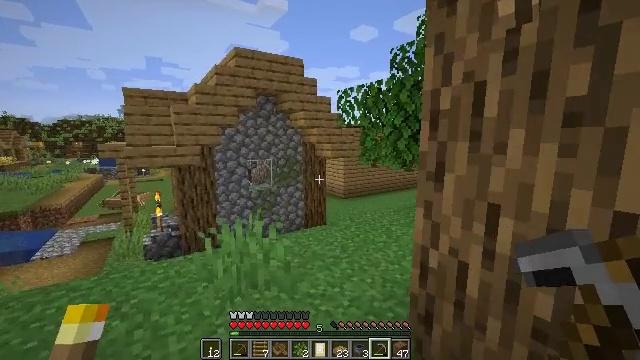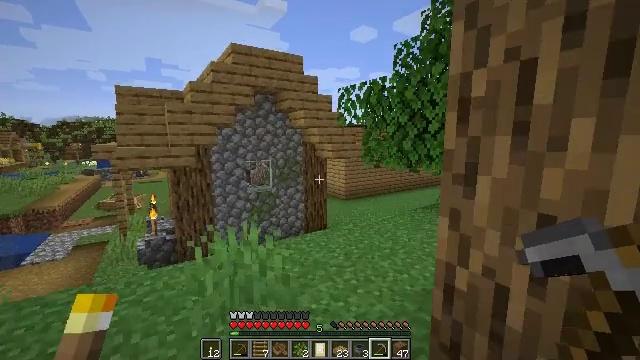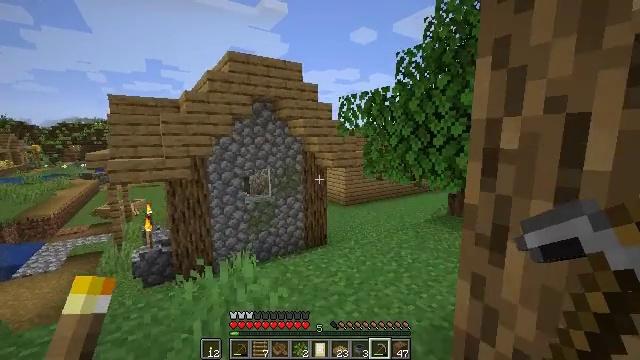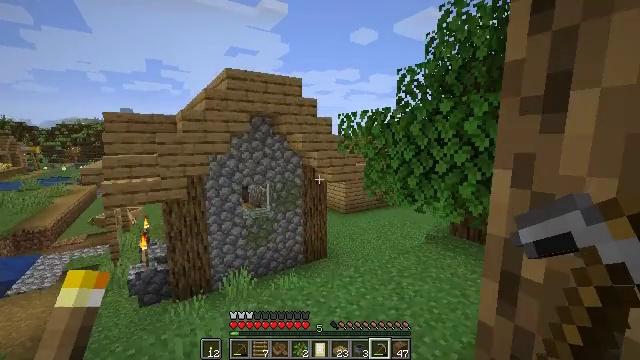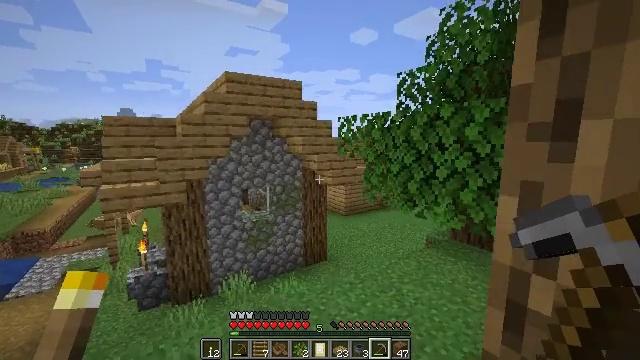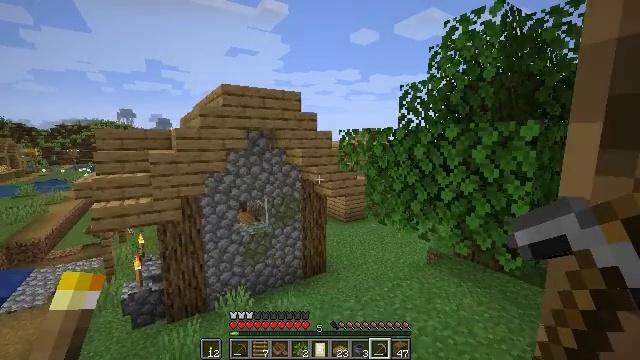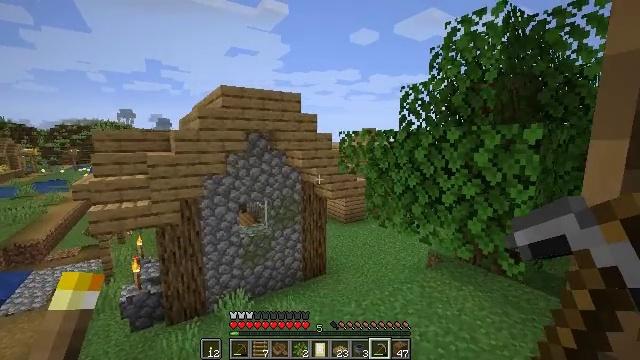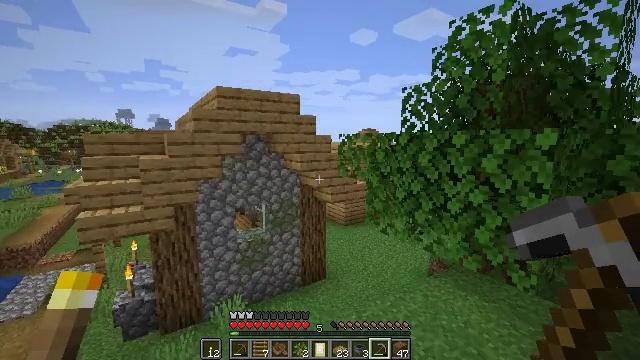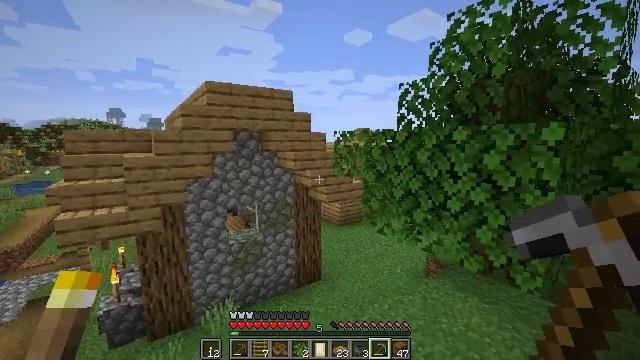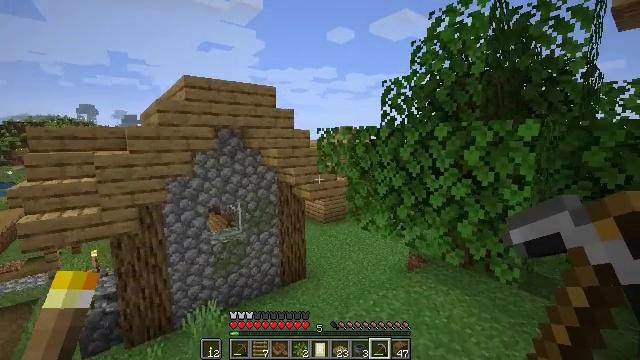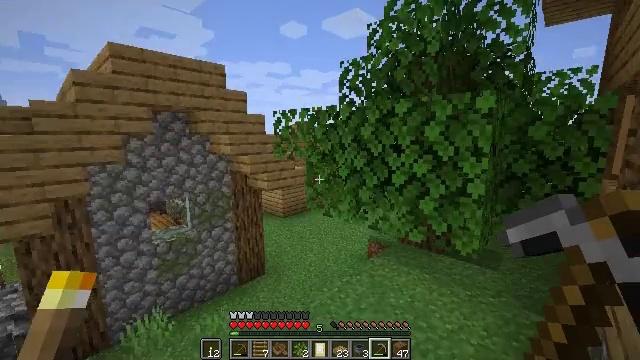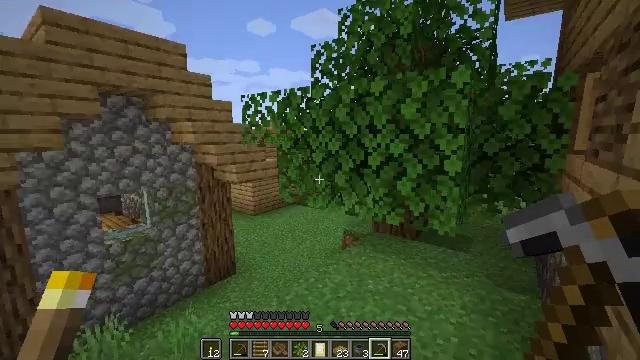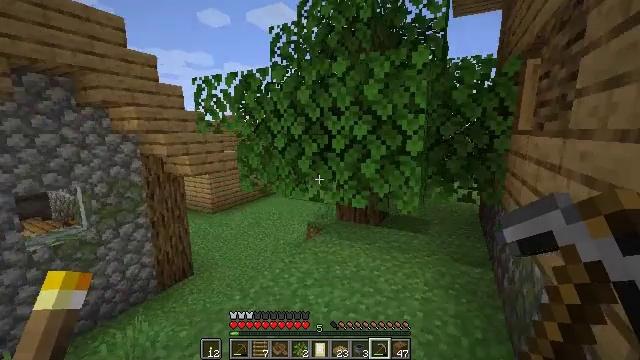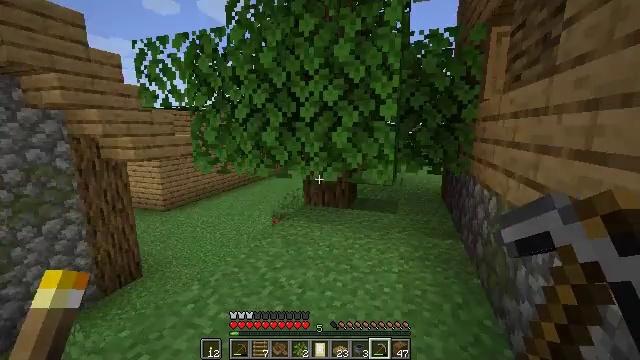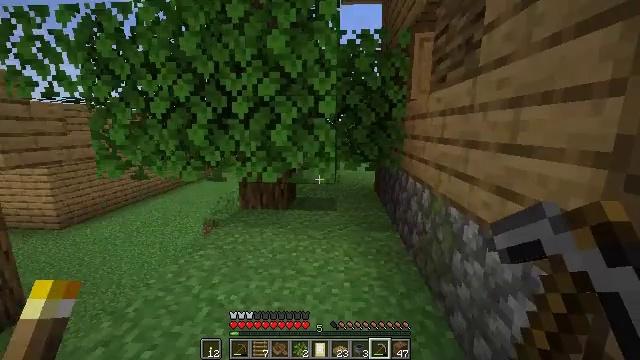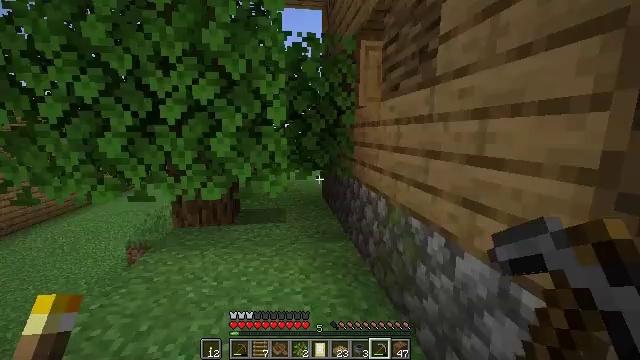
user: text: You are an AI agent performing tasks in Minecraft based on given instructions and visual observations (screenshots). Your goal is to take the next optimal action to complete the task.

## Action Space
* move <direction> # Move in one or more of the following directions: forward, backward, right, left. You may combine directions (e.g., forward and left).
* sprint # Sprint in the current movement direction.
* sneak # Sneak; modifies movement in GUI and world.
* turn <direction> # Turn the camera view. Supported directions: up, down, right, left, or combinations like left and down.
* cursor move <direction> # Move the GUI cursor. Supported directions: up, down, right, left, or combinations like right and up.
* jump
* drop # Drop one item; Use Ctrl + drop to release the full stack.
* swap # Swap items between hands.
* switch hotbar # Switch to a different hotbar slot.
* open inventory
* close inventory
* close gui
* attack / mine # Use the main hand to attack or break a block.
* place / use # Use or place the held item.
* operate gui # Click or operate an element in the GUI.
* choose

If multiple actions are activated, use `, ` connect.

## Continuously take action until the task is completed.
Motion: motion action
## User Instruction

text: Mine the cauldron block.
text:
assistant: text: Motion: move forward
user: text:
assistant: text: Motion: move forward, jump
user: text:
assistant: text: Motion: move forward, jump
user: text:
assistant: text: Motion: move forward, jump
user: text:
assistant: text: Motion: move forward, jump
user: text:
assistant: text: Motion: move forward, jump
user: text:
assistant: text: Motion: move forward
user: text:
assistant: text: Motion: move forward, turn right
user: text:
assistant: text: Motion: move forward, turn right
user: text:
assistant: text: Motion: move forward, turn right
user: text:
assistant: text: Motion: move forward, turn right
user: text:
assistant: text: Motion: move forward, turn right
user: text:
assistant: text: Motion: move forward, turn right
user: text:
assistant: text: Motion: move forward, turn right
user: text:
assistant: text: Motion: move forward, turn right and up
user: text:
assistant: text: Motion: move forward, turn right and up
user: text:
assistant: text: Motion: move forward
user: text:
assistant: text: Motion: move forward
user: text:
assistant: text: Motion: move forward
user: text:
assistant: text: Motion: move forward
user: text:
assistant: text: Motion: move forward, turn left
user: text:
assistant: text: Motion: move forward, turn left
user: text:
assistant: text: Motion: move forward, turn left and down
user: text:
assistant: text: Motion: move forward, turn left
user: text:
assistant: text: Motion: move forward, turn left
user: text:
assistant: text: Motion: move forward, turn left
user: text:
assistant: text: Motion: move forward, turn left
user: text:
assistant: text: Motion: move forward, turn left
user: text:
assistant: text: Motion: move forward, turn left
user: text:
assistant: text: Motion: move forward